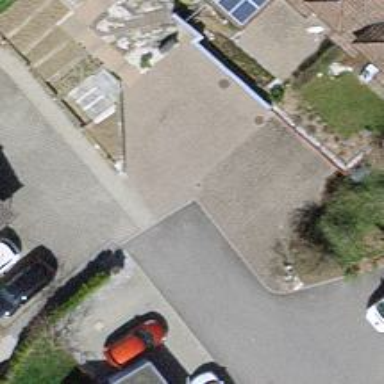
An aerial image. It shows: Road with steps.